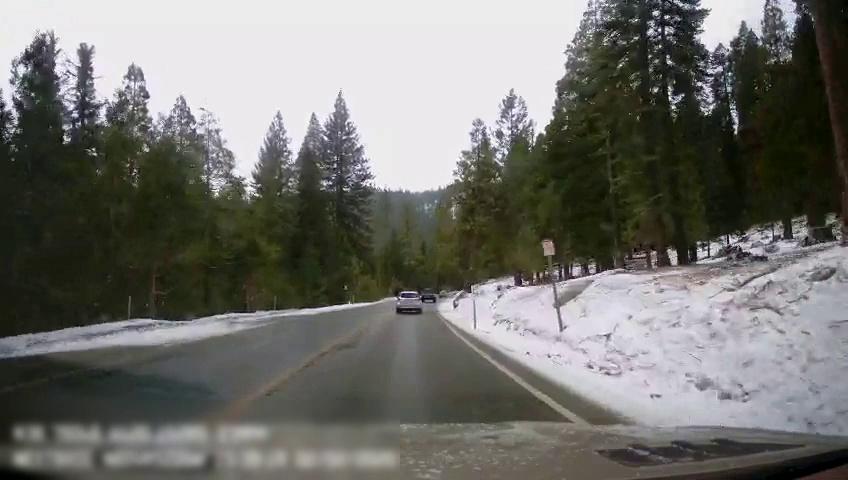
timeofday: Day
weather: Snowy
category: Drivable Space
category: Vehicles | Truck
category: Vehicles | SUV
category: Lanes | Opposite Lane
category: Lanes | Current Lane
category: Lanes | Opposite Lane
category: Traffic | Signs